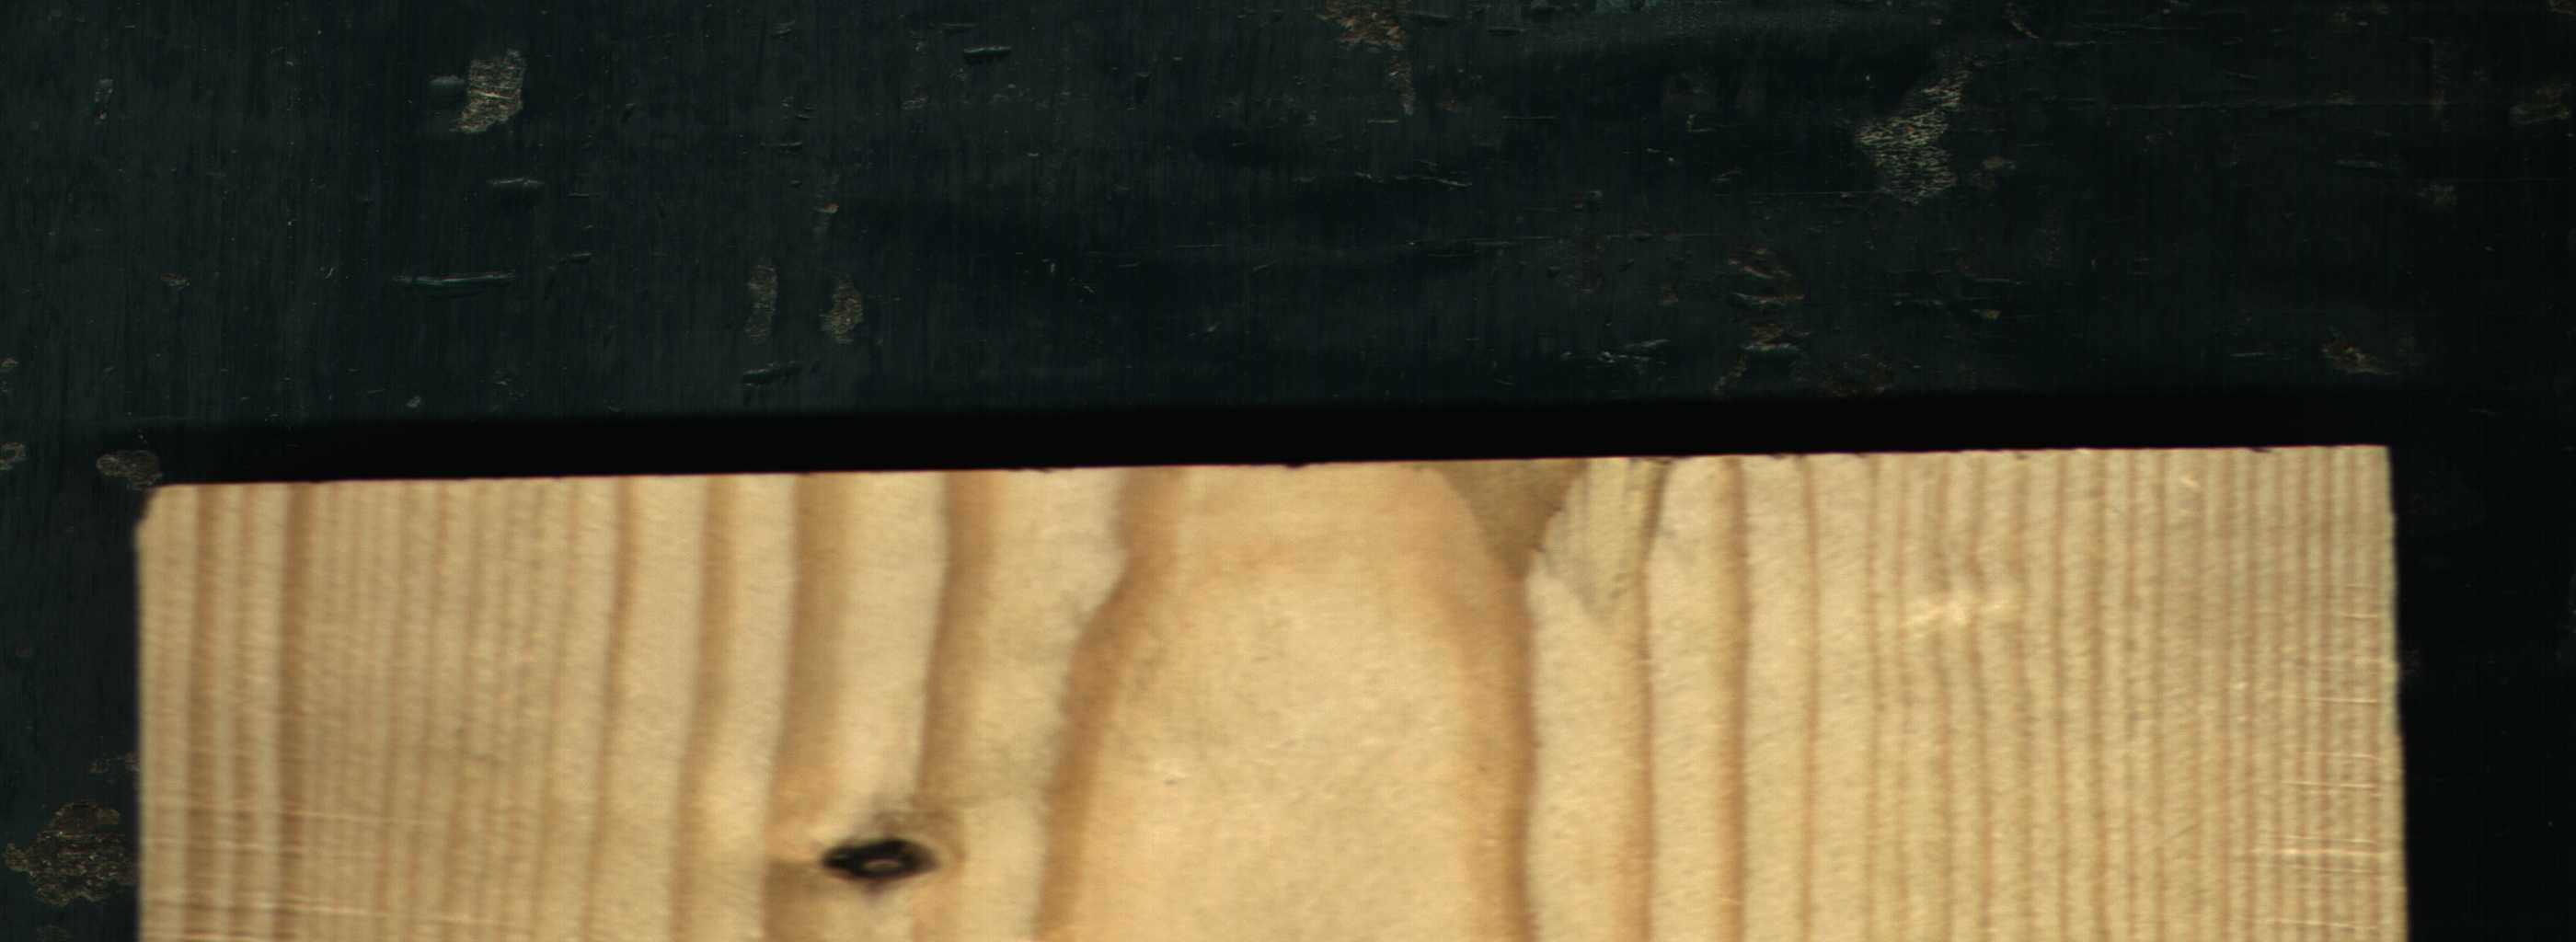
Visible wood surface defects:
Dead_Knot